Question: I am creating an app to,
1. Get location,
2. When location is got,And the Post button is clicked,
3. Quickly, Send it using POST (HTTP) Method to my PHP page.
As In Below App Screenshot, you can see two input box with LAT & LONG & Name values:

I have the following code to get location:
'''
public class MainActivity extends Activity implements LocationListener {
EditText lat;
EditText lng;
@Override
protected void onCreate(Bundle savedInstanceState) {
super.onCreate(savedInstanceState);
setContentView(R.layout.activity_main);
/********** get Gps location service LocationManager object ***********/
LocationManager locationManager = (LocationManager) getSystemService(Context.LOCATION_SERVICE);
/* CAL METHOD requestLocationUpdates */
// Parameters :
// First(provider) : the name of the provider with which to register
// Second(minTime) : the minimum time interval for notifications,
// in milliseconds. This field is only used as a hint
// to conserve power, and actual time between location
// updates may be greater or lesser than this value.
// Third(minDistance) : the minimum distance interval for notifications, in meters
// Fourth(listener) : a {#link LocationListener} whose onLocationChanged(Location)
// method will be called for each location update
locationManager.requestLocationUpdates(LocationManager.GPS_PROVIDER,
3000, // 3 sec
10, this);
/********* After registration onLocationChanged method ********/
/********* called periodically after each 3 sec ***********/
}
/************* Called after each 3 sec **********/
@Override
public void onLocationChanged(Location location) {
lat = (EditText)findViewById(R.id.lat);
lng = (EditText)findViewById(R.id.lng);
lat.setText(""+location.getLatitude());
lng.setText(""+location.getLongitude());
String str = "Latitude: "+location.getLatitude()+"Longitude: "+location.getLongitude();
Toast.makeText(getBaseContext(), str, Toast.LENGTH_LONG).show();
}
@Override
public void onProviderDisabled(String provider) {
/******** Called when User off Gps *********/
Toast.makeText(getBaseContext(), "GPS is OFF, Turn it on", Toast.LENGTH_LONG).show();
}
@Override
public void onProviderEnabled(String provider) {
/******** Called when User on Gps *********/
Toast.makeText(getBaseContext(), "GPS ON ", Toast.LENGTH_LONG).show();
Toast.makeText(getBaseContext(), "Waiting for location..... ", Toast.LENGTH_LONG).show();
}
@Override
public void onStatusChanged(String provider, int status, Bundle extras) {
// TODO Auto-generated method stub
}
@Override
public boolean onCreateOptionsMenu(Menu menu) {
// Inflate the menu; this adds items to the action bar if it is present.
getMenuInflater().inflate(R.menu.main, menu);
return true;
}
@Override
public boolean onOptionsItemSelected(MenuItem item) {
// Handle action bar item clicks here. The action bar will
// automatically handle clicks on the Home/Up button, so long
// as you specify a parent activity in AndroidManifest.xml.
int id = item.getItemId();
if (id == R.id.action_settings) {
return true;
}
return super.onOptionsItemSelected(item);
}
}
'''
That was the code to get location and fill LAT & LONG values to an input box, When GPS gets a fix.
Now,
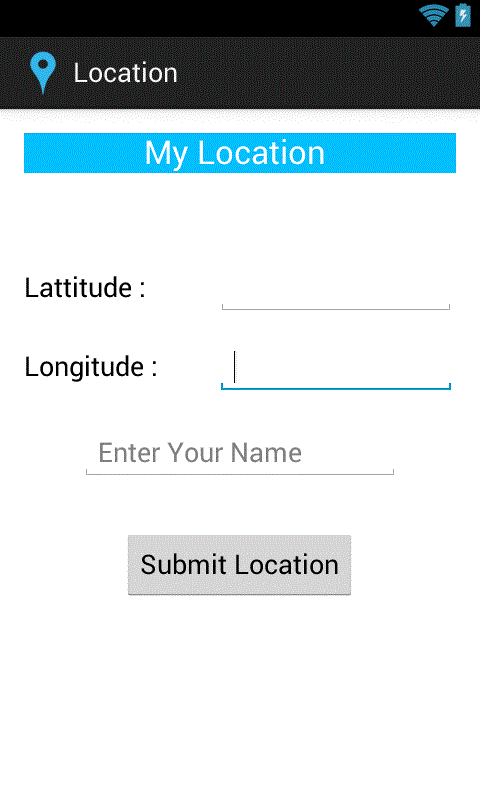
Answer: If it helps you. It is not the whole thing you need proper async task to run following code. I hope you know that to enable permission in manifest for network.
i.e.:
'<uses-permission android:name="android.permission.INTERNET" />'
'''
HttpResponse YourMethod(String data,String url){
// Create a new HttpClient and Post Header
HttpClient httpClient= new DefaultHttpClient();
HttpResponse response = null;
HttpConnectionParams.setSoTimeout(httpClient.getParams(), 60000);
HttpPost httpPost = new HttpPost(url);
StringEntity se = new StringEntity(data,"UTF-8");
se.setContentType(new BasicHeader(HTTP.CONTENT_TYPE,"text/html"));
httpPost.setEntity(se);
response = httpClient.execute(httpPost);
}
'''
Now data is the String where you need to send the data of lat long
There is another way to send data to your server
'''
public HttpResponse YourMethod(String lat,String lon,Strig url) {
HttpResponse response =null;
// Create a new HttpClient and Post Header
HttpClient httpclient = new DefaultHttpClient();
HttpPost httppost = new HttpPost(url);
try {
List<NameValuePair> nameValuePairs = new ArrayList<NameValuePair>(2);
nameValuePairs.add(new BasicNameValuePair(<lat key from php>, lat));
nameValuePairs.add(new BasicNameValuePair(<lat key from php>, lon));
httppost.setEntity(new UrlEncodedFormEntity(nameValuePairs));
HttpResponse response = httpclient.execute(httppost);
} catch (Exception e) {
}
finally{
return response
}
}
'''